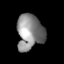
Tissue: lung
Cell type: T cells
Senescence score: 0.1582
Nuclear area (px): 913
Mean DAPI intensity: 138.782